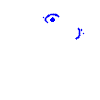
Particle: electron